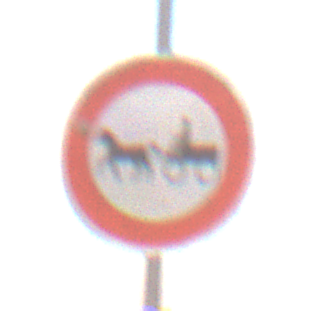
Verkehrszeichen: VerbotGespannfuhrwerke
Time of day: SunriseSunset
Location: Outdoor (Nature)
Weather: Clear
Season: NotSpecified
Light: Natural